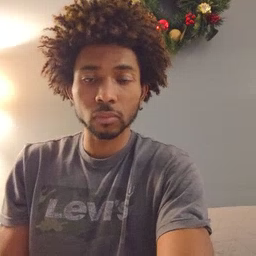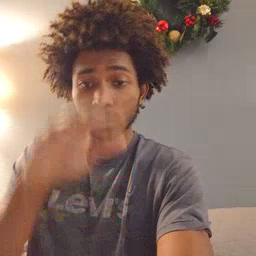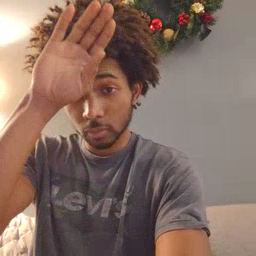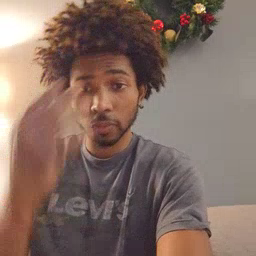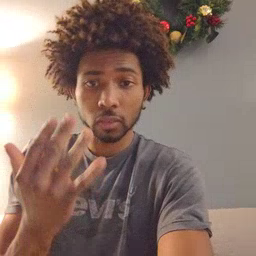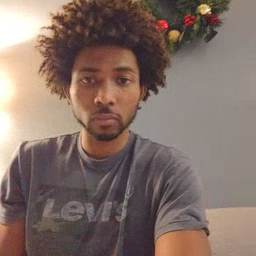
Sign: fireman